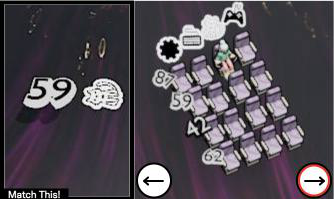
Task: seats
Answer: no